Question:
Should another suffix be placed behind the text or do something else?
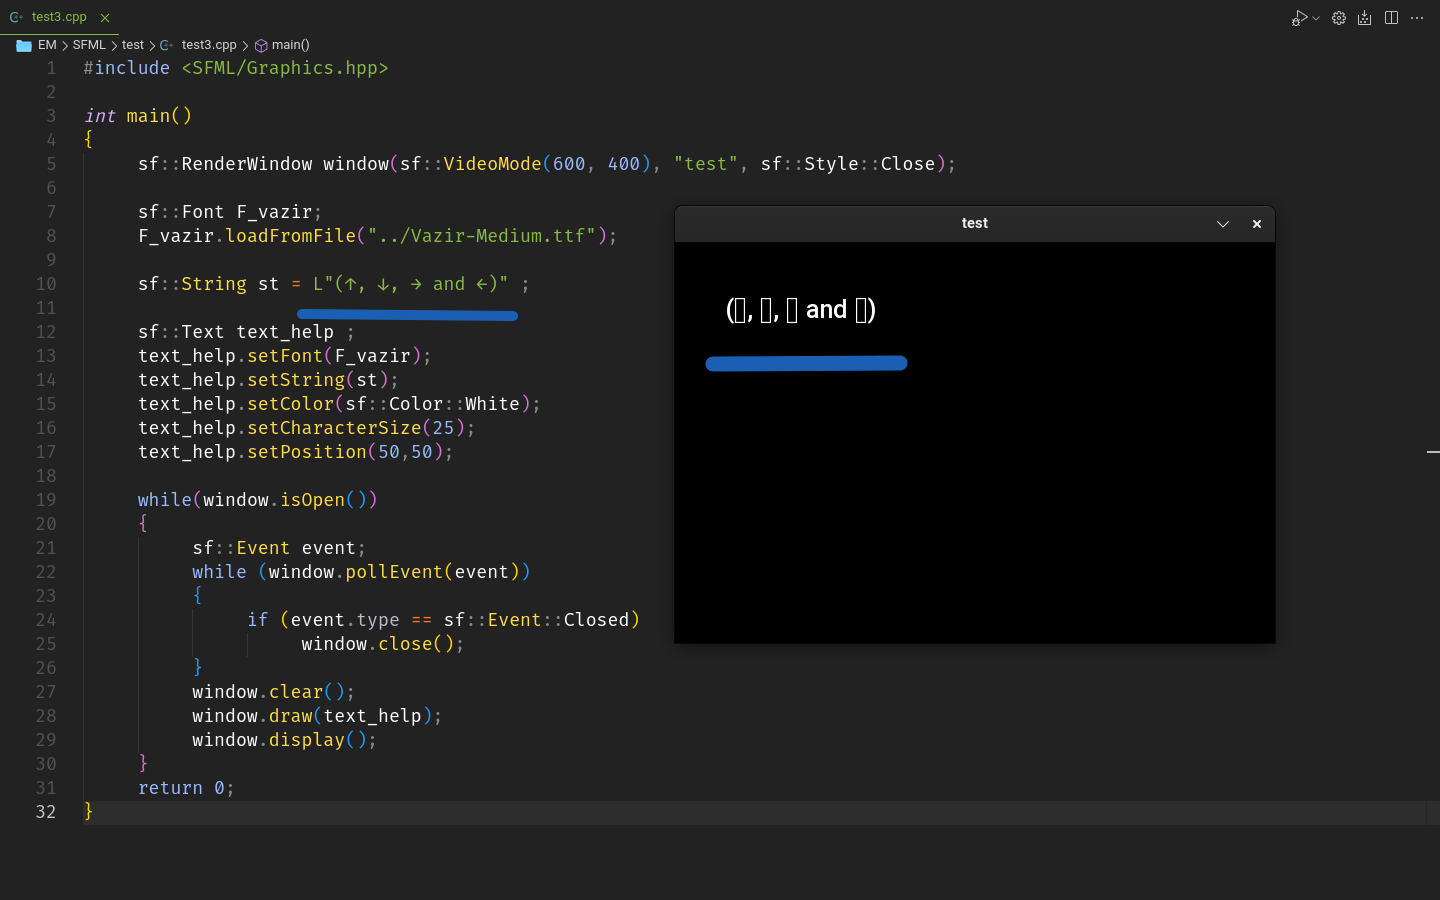
Answer: The Vazir font doesn't support those characters, so, you need to use a font that supports those characters.
you may need to change the font to Fira-Code or something that you are already using in your VS-Code.
To find out which font is already being used in your vs-code, open 'settings' in your vs-code, type in 'font', and look for the 'font family'.
then search the internet, download that font, and load that font instead of Vazir.